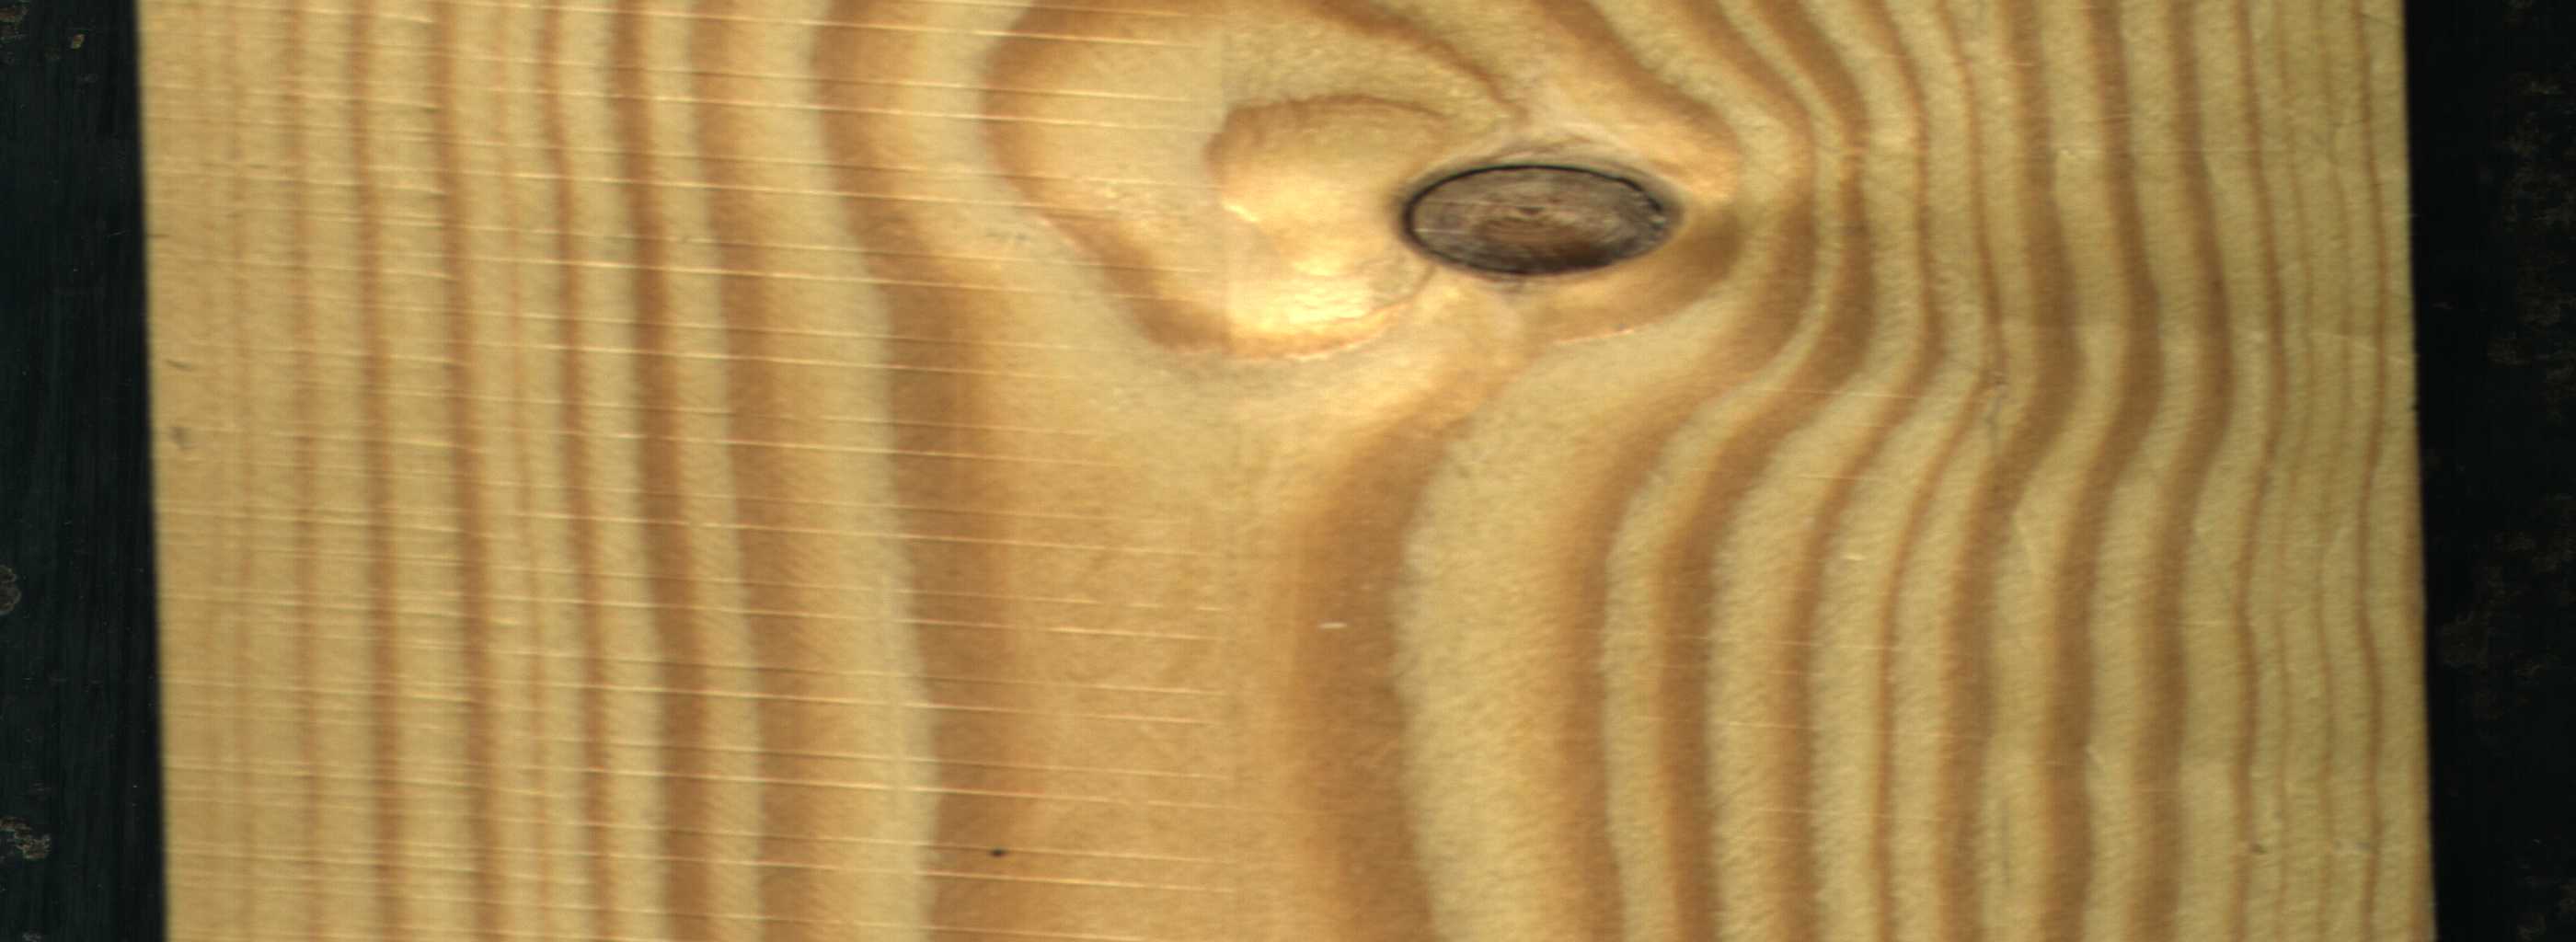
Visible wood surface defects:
Dead_Knot